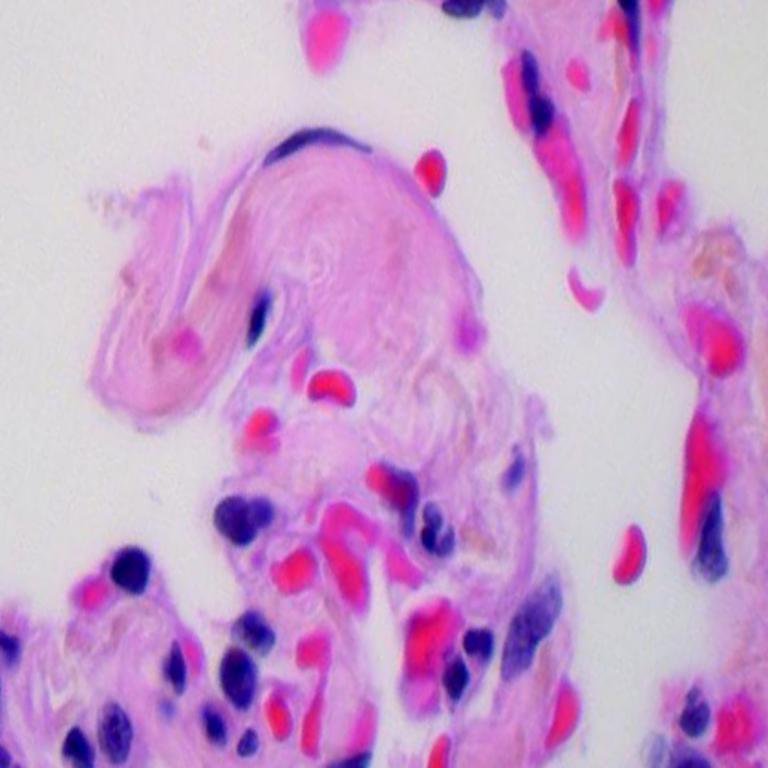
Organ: lung
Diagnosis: benign